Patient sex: M
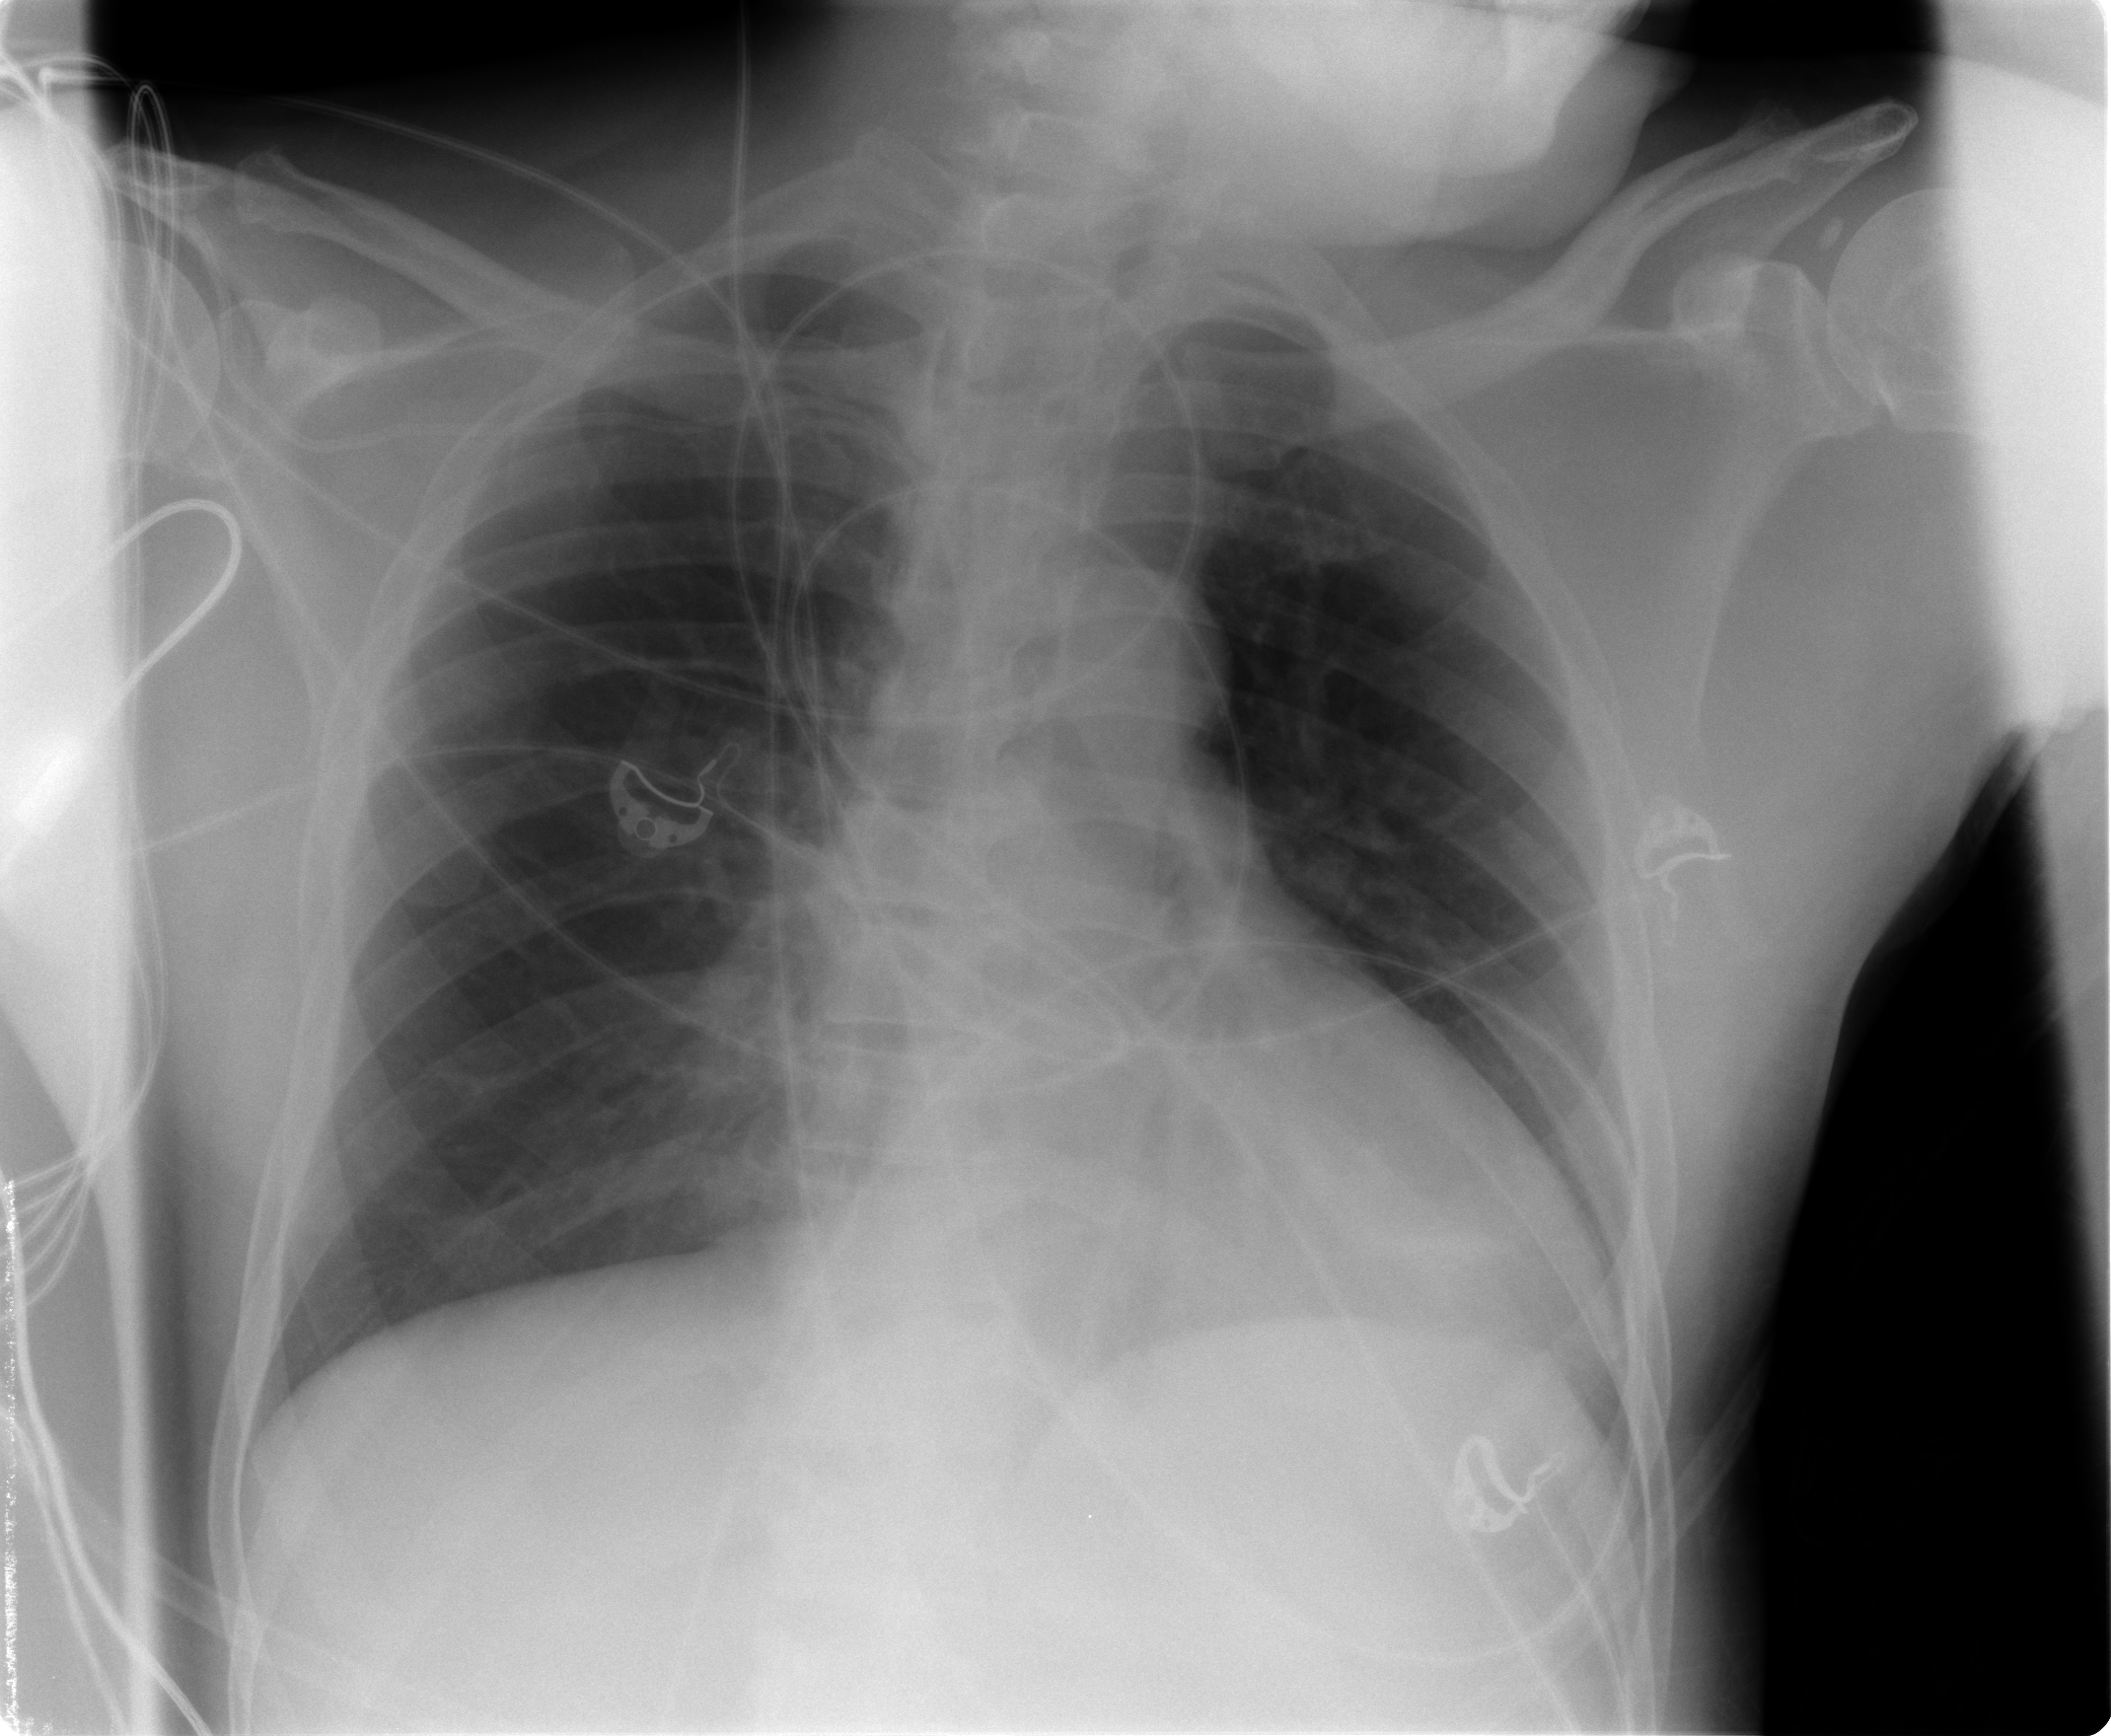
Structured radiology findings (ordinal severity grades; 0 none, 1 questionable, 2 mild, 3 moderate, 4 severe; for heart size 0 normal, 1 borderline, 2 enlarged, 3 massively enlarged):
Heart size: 2
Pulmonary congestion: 1
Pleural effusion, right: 0
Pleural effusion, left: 0
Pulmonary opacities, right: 1
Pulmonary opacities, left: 0
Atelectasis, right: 0
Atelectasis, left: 0